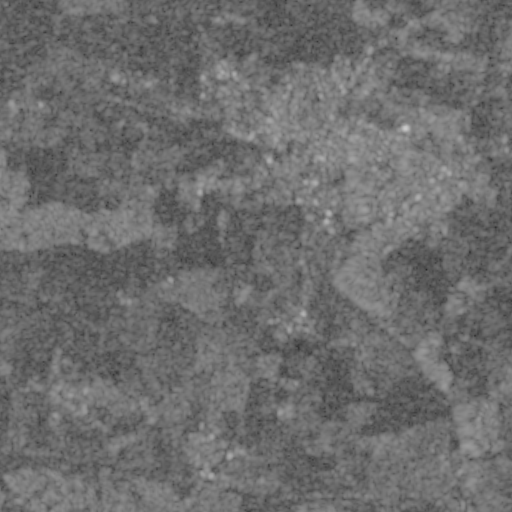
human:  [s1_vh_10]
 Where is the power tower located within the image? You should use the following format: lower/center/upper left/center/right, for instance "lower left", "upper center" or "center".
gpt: The power tower is located in the lower left of the image.
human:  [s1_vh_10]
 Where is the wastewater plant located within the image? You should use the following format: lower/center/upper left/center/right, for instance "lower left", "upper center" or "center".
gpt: The wastewater plant is located in the lower right of the image.
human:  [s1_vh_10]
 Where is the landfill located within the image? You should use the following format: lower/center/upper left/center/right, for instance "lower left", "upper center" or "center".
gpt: There is no landfill in the image.

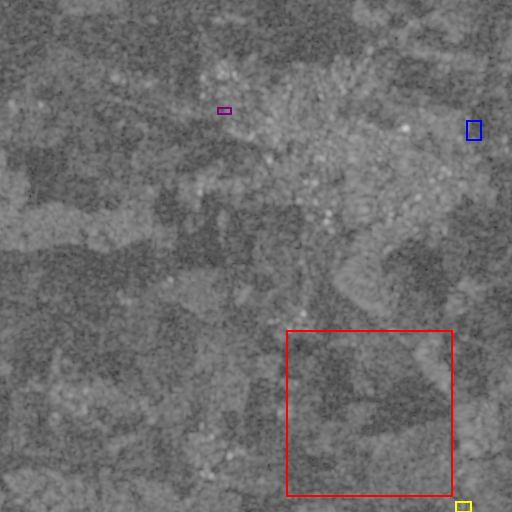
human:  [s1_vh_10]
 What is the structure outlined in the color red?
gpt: The structure outlined in red is a crop field.
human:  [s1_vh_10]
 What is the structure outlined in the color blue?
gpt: The structure outlined in blue is a park.
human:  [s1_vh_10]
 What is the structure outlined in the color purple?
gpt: The structure outlined in purple is a parking lot.
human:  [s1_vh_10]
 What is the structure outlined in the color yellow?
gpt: The structure outlined in yellow is a wastewater plant.
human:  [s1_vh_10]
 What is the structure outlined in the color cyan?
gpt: There is no cyan outline.